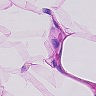
Metastatic tissue present: no